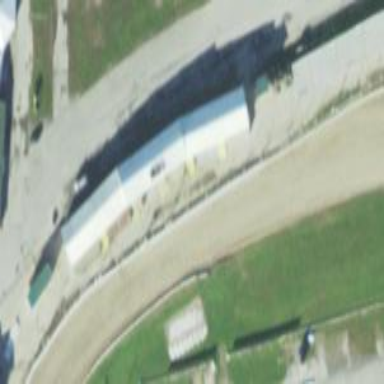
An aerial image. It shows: Grandstand building.